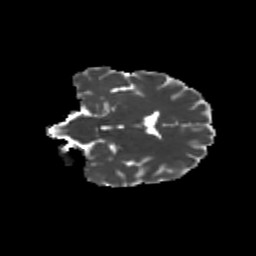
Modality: MD
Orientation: coronal
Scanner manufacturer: siemens
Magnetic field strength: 3 T
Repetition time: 9.2 s
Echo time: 0.084 s